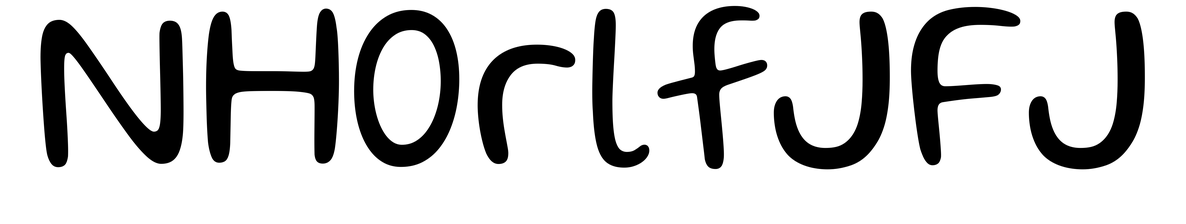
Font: Gluten_Light